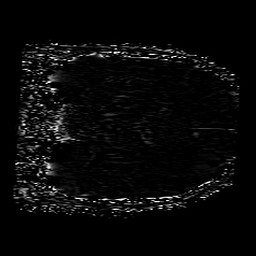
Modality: SWI
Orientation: coronal
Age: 46
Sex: female
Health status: ill
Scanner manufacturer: philips
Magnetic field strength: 3 T
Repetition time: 0.031 s